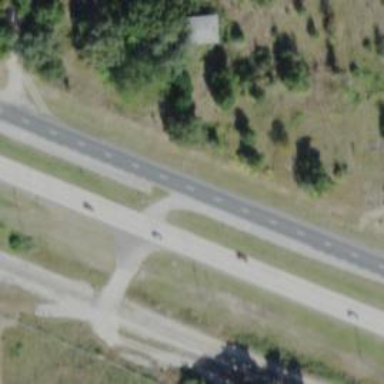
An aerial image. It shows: Primary link highway with asphalt surface.